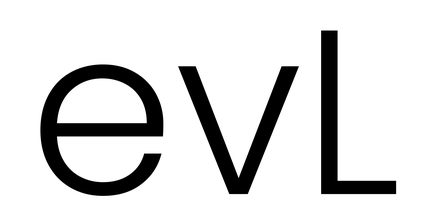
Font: Poppins-Light